Question: I'm trying to implement ANPR system, still I'm having a problem with some images, where my morphological algorithm really fails. The problem is when things that are black, are not black at all(for example plate characters), or same situation occurs with white elements (probably it's depends on image lightning etc). I probably found solution to this, author called this Black Top Hat, but I have no idea if it's really that, because Top Hat and Black Hat operations probably won't give that output.
The effect that I want to achieve is under that link:
<URL>

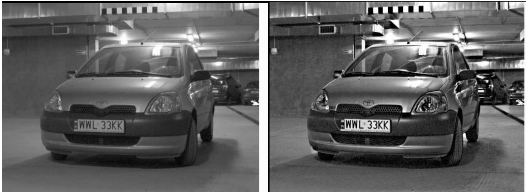
Answer: It looks very similar to result of applying CLAHE algorithm, it implemented in new versions of OpenCV.
Take a look here: <URL>